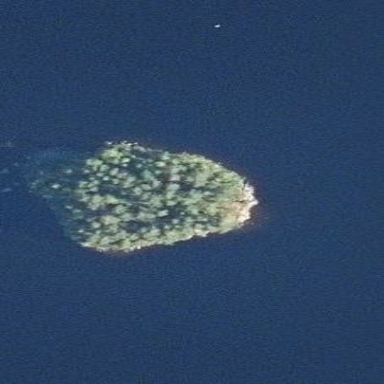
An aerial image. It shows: Islet.